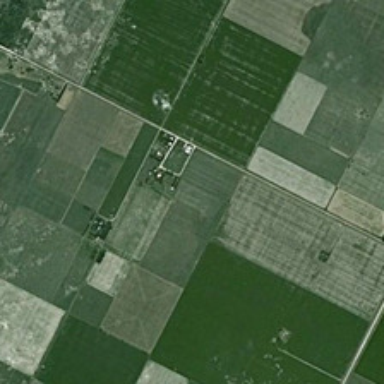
Many pieces of farmlands are together .